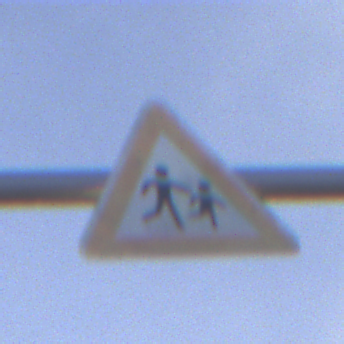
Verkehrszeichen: KinderLinks
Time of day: SunriseSunset
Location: Outdoor (Nature)
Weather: PartlyCloudy
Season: NotSpecified
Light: Natural